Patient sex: F
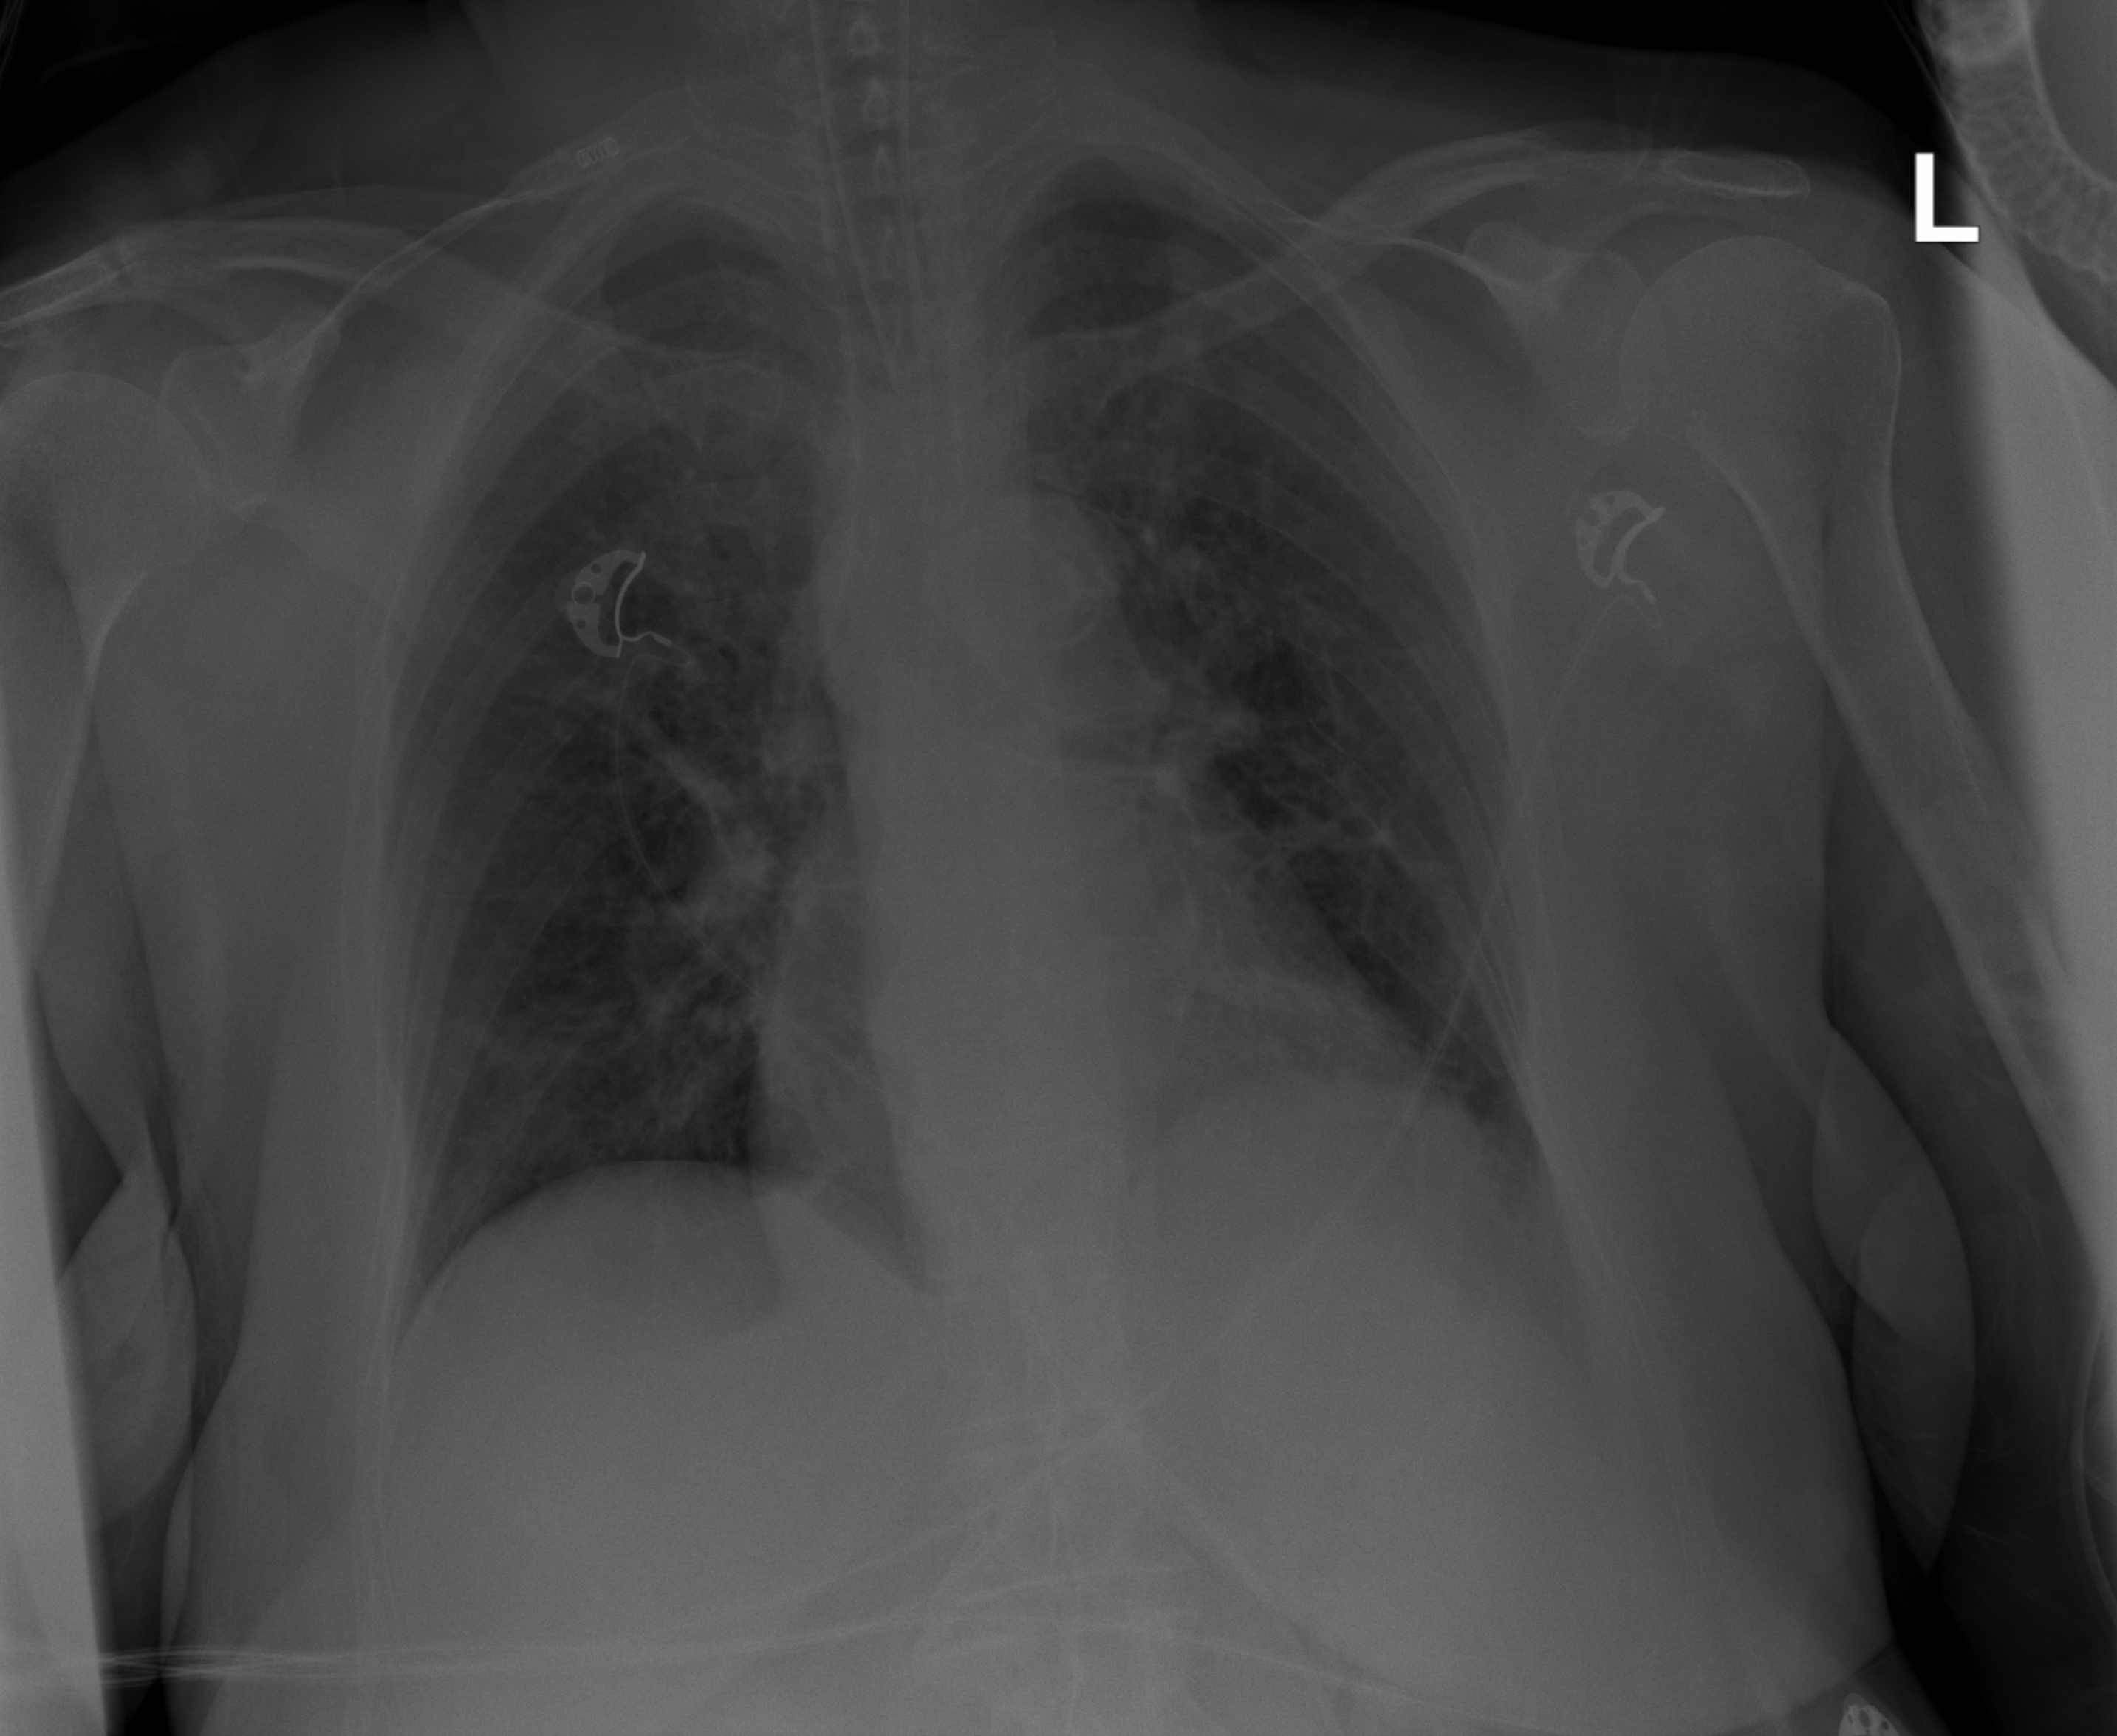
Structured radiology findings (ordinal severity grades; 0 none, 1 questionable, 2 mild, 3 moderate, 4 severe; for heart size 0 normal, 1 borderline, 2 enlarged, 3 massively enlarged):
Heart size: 0
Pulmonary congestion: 3
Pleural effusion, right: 0
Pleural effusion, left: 0
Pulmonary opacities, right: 1
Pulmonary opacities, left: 1
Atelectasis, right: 0
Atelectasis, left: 0